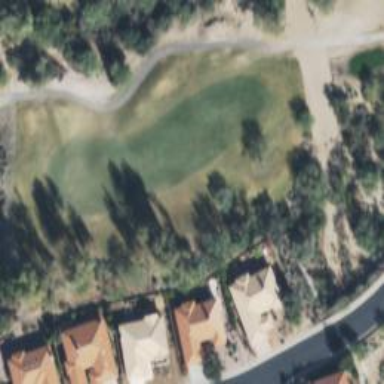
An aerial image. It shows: Golf hole.